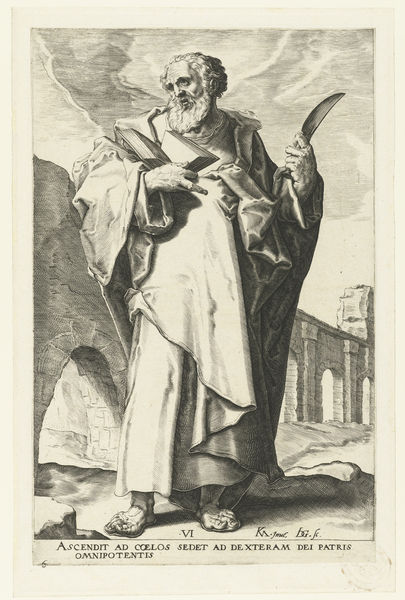
Titel: Apostel Bartholomeüs
Künstler: Jacob de (II) Gheyn
Standort: Amsterdam
Institution: Rijksmuseum
Schlagwörter: arch, arches, architecture, hands, religious, white, arm, black, dress, gray, grey, hair, nose, old, portrait, robe, wall, print, feather, hand, angel, cloud, clouds, greek, man, rock, roman, sky, stone, building, landscape, sand, eyes, feet, light, drawing, paper, black and white, ruin, ruins, mouth, sketch, beard, martyr, saint, pen, quill, bridge, drapery, italy, cape, clothes, mantle, toga, rome, art, foot, shoes, engraving, pencil, religion, finger, fingers, sandals, book, sandal, shading, aquaduct, christian, viaduct, tan, father, page, sandles, philosophy, latin, poet, knife, apostle, air, antic, aqueduct, epic, tablet, bear, peter, writer, evangelist, white hair, religous, parchment, write, sheath, ascending, giovanni, ascend, quil, mathew, vi, black and grey, patriarch, luca, rablet, asendit